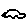
Label: car